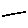
Label: line